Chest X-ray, PA view. Patient: 72 years old, sex M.
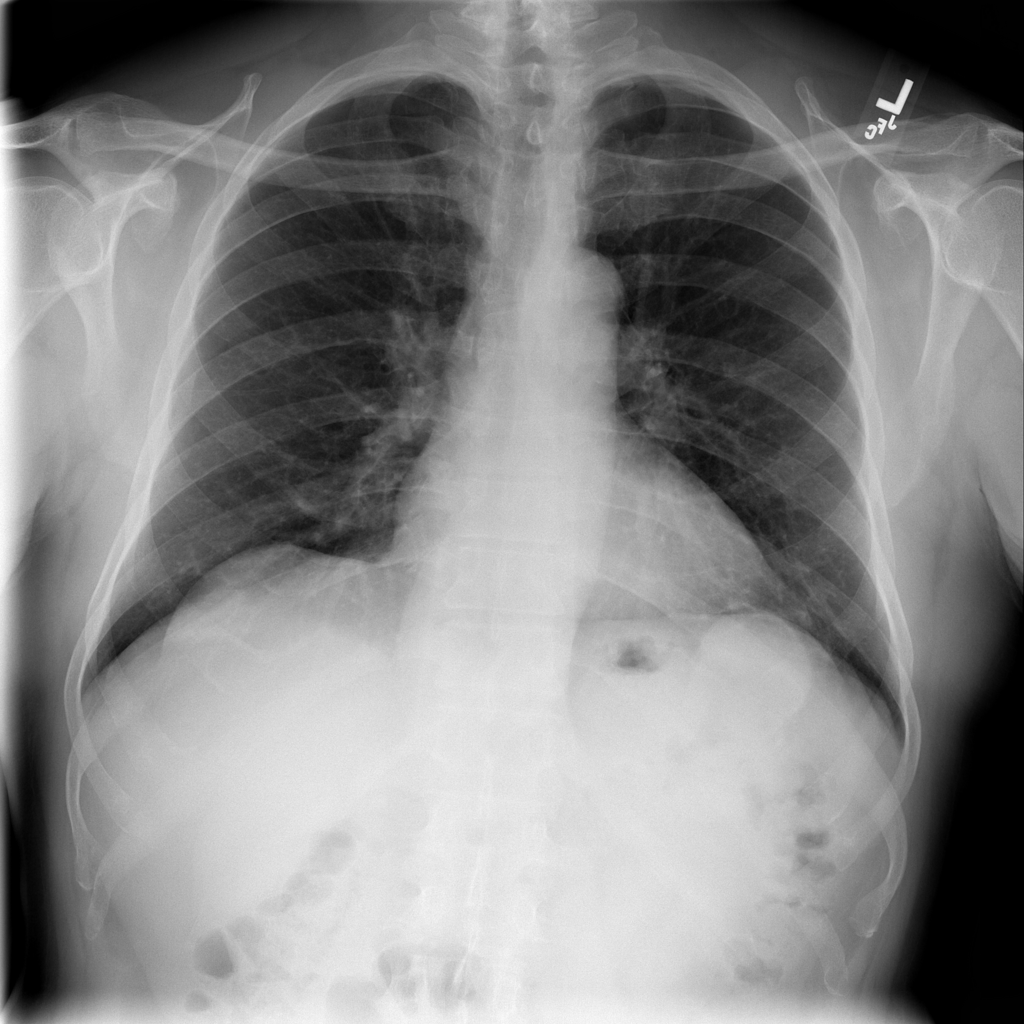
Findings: No Finding